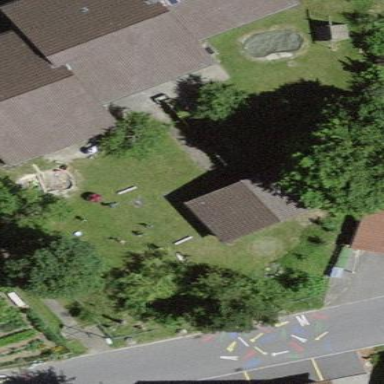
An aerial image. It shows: Playground area for leisure activities on the land.